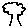
Label: tree